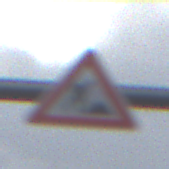
Verkehrszeichen: Arbeitsstelle
Umgebung: Outdoor, RoadRail
Tageszeit: MorningAfternoon
Wetter: PartlyCloudy
Licht: Natural
Jahreszeit: NotSpecified
Kontrast: LowContrast